Question: I have two classes. One was basically created using the same files as the second, with some other modifications, but they are essentially the same, specially regarding to their declaration files (that have something like this)...
'''
@protocol myClassDelegate <NSObject>
// delegate protocol definition
@end
@interface myClass : UIView {
id myObject;
UIView *oneView;
}
@property(nonatomic,assign) id<myClassDelegate> delegate;
@property(nonatomic,retain) UIView *oneView;
'''
and then I have @synthesize oneView, delegate; on .m
The code you see is common to both classes.
Inside the implementation of both classes, I use several times both objects, for example:
'''
[delegate doStuff]; // <-- do you see this blue delegate here? Xcode put it green when it is declared on .h first.
'''
on my first class, every occurrence of oneView or delegate are shown in green by Xcode (see image below). On the second class, they are shown in black. I generally consider this green word to be some kind of acknowledge that the variable has been identified on the declaration and is "global" for that class. Generally black variables mean local instances.
The question is that I am having problems of one of these variables being deallocated, without my intention, exactly on the class where it is shown in black.
There's no release of that variable in the class (except on the dealloc), but objects created using both classes live all the time while the app is running.
What may be wrong?

thanks in advance.
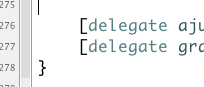
Answer: If you have marked a property as assign, you MUST NOT release it in that class, ever. That includes in dealloc. It seemed from your writeup that you were releasing the delegate in dealloc. Note that you should set the variable to nil in dealloc or if you know you are done using it, so if the delegate is accidentally released somewhere else you will not crash.
As for the coloring, the only thing I think might affect this is if you have imported "MyClassDelegate" in both files the same way.